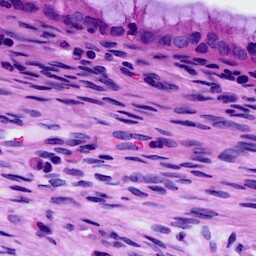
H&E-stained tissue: Cervix